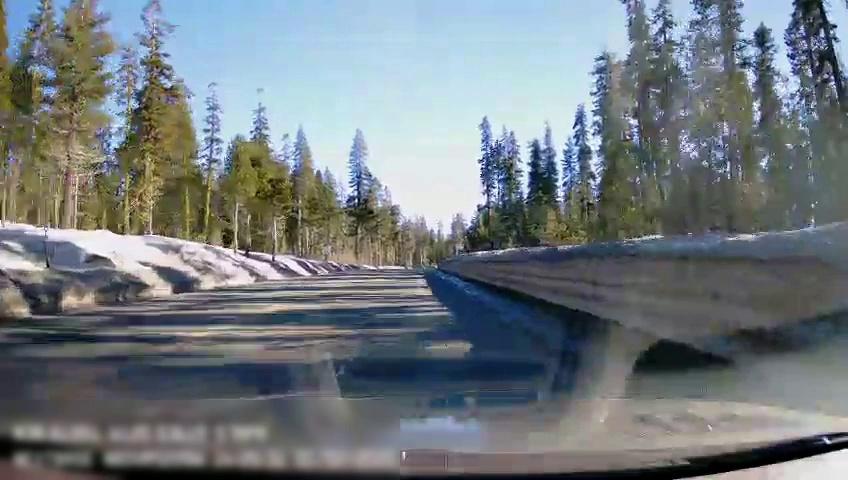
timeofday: Day
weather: Snowy
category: Drivable Space